Question: Hi I created a simple android + app engine application in Eclipse by selecting File\New then Other. Under the Android> "App Engine connected Android project". Did not make any code changes. When I run the application, I get the following error:
-Unable to create media player
-Failed to open ringtone content://settings/system/ringtone
I googled the error, a lot of places suggested not to select "silent" ringtone in the emulator, but the emulator does not have any other options.
Any suggestions on how to fix this error?
Thanks a lot in advance.
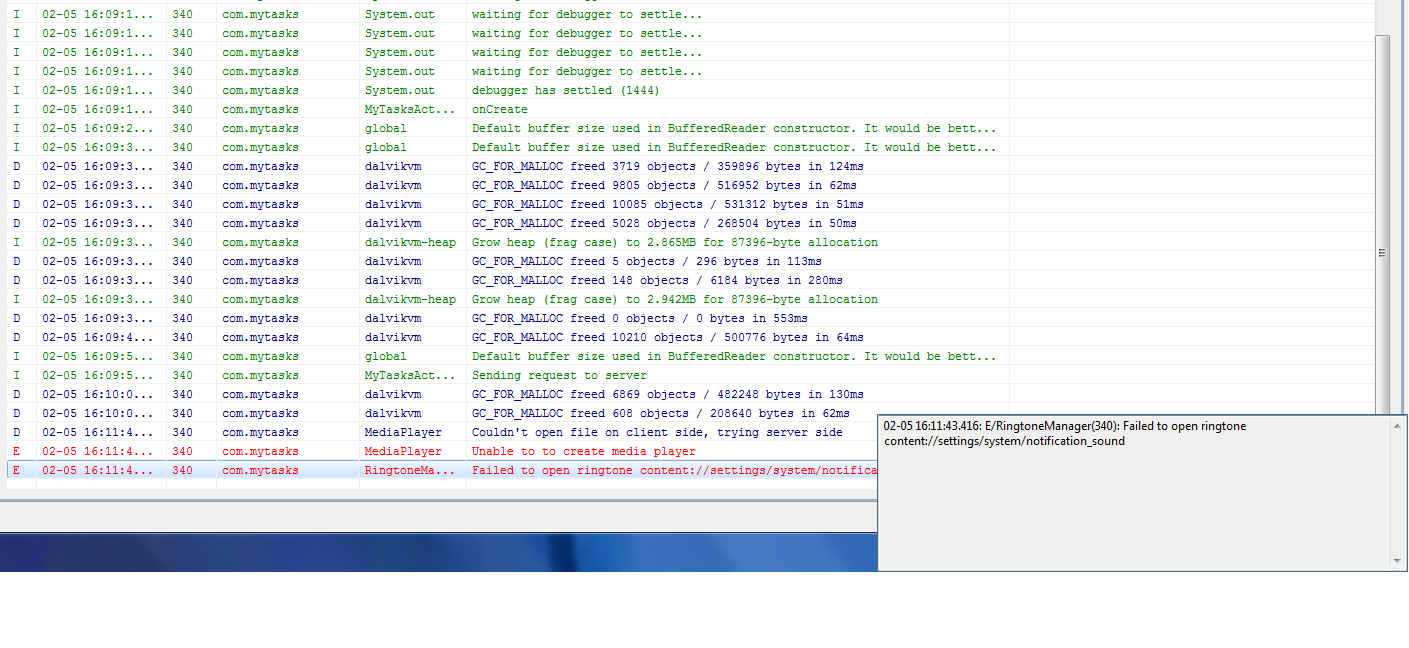
Answer: This is because the the emulator does not have any ringtones, not that I'm aware of. If you try it on an actual device, it should work.